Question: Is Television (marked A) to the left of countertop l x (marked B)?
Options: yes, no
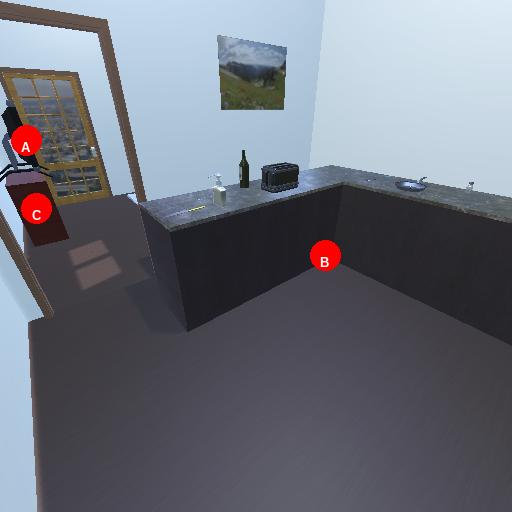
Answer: yes